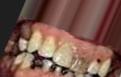
Condition: Caries